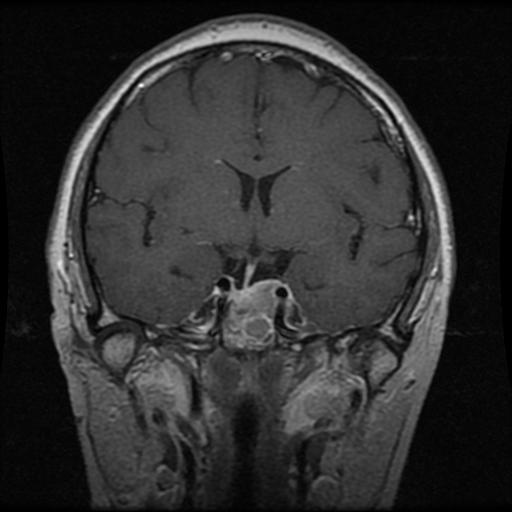
Label: pituitary